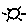
Label: sun